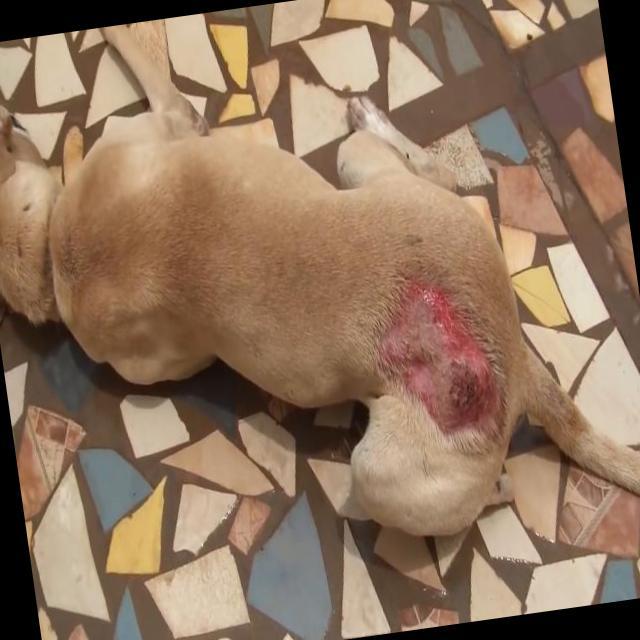
Canine dermatitis — inflammation of the skin presenting with erythema, pruritus, papules, and excoriation. May be allergic, contact, or atopic in origin.